Breast ultrasound image
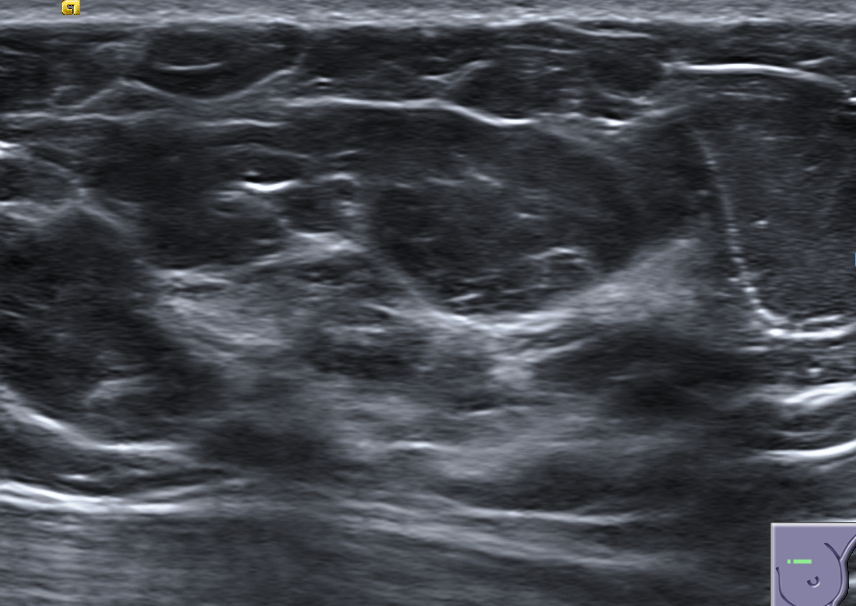
Diagnosis: normal